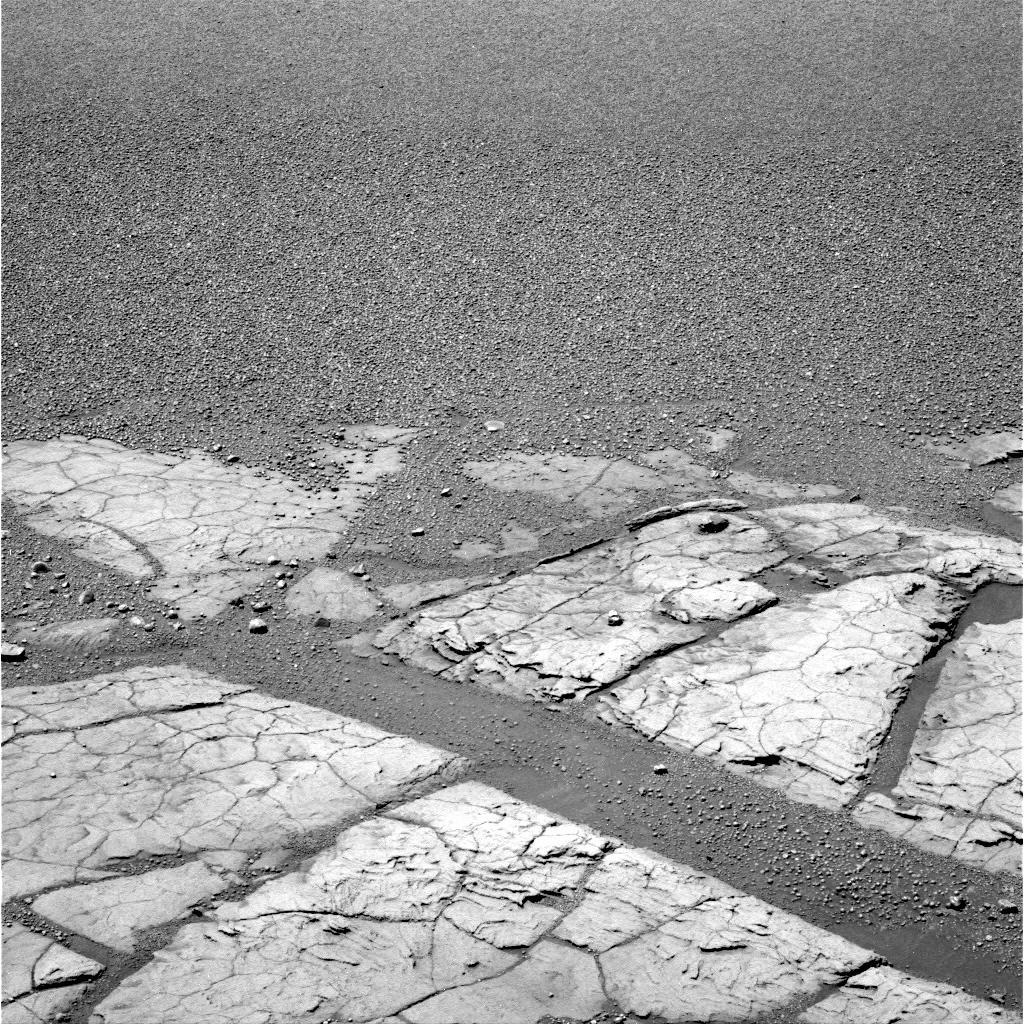
Terrain classes present: Bedrock, Gravel / Sand / Soil